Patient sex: M
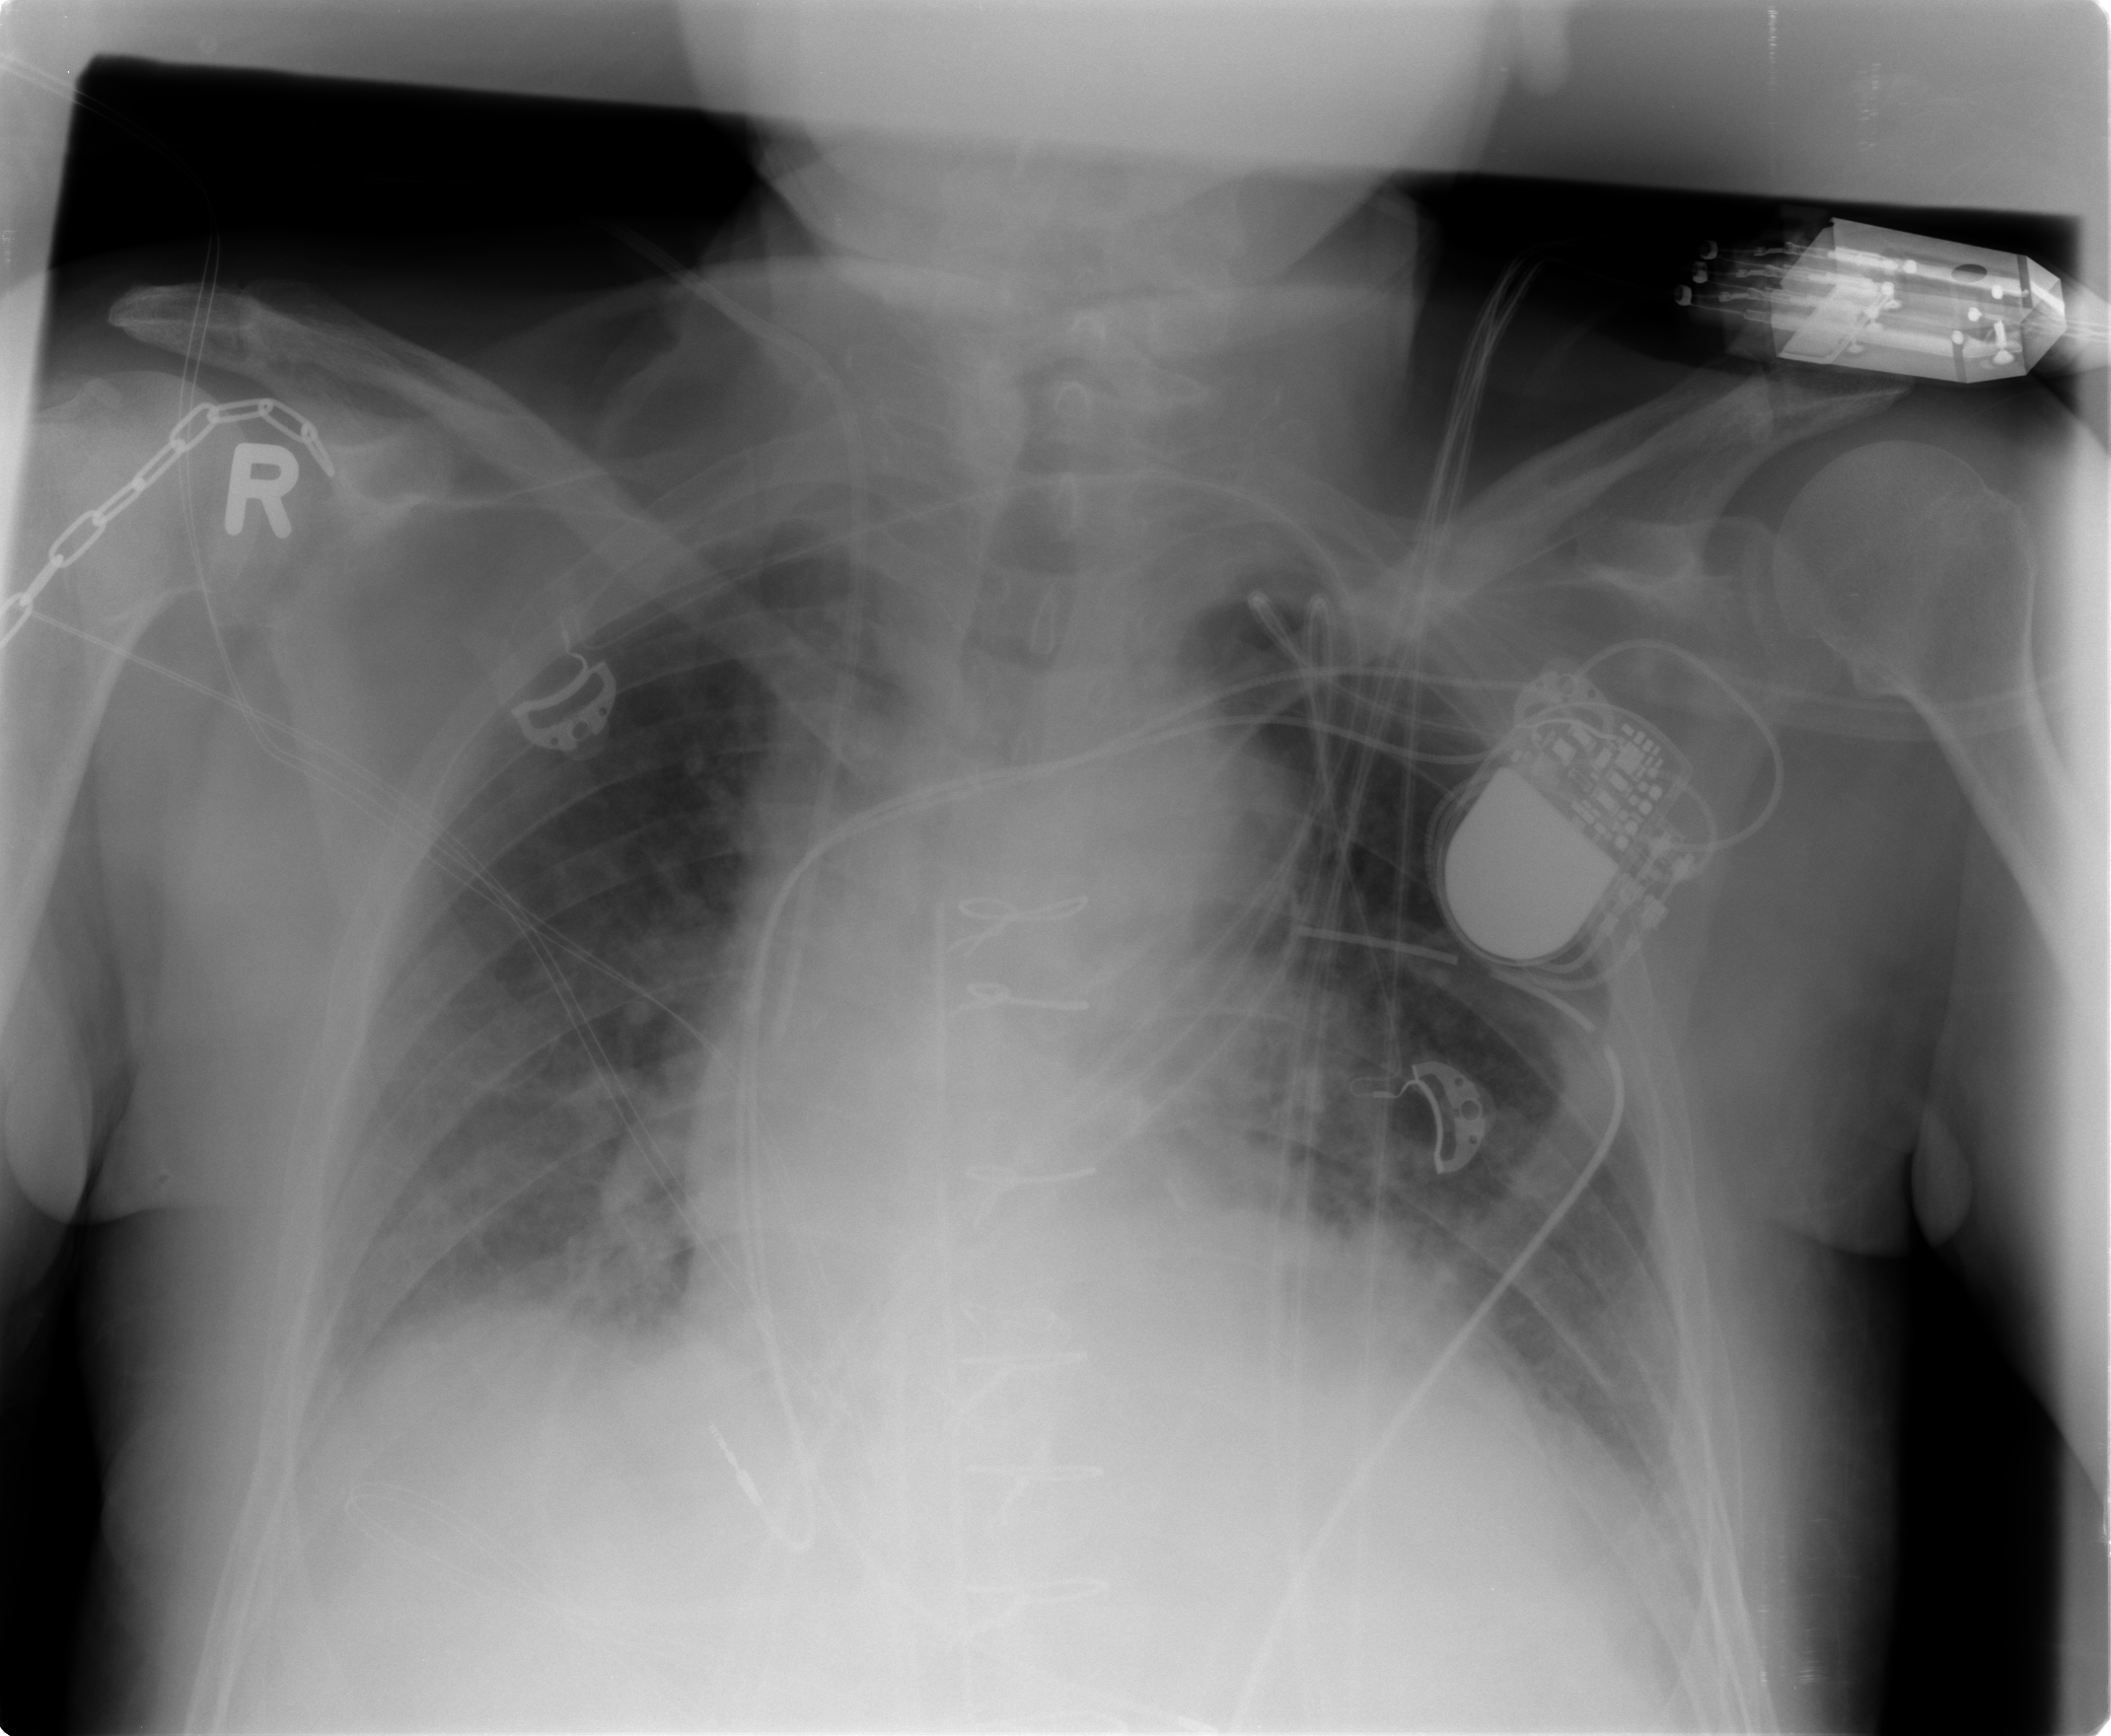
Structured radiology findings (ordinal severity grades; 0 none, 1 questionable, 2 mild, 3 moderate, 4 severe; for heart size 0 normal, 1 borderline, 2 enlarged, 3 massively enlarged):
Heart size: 0
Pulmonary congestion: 2
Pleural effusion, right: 2
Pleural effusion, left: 2
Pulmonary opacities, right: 0
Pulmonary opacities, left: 0
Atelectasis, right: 2
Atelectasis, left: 2